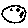
Label: moon